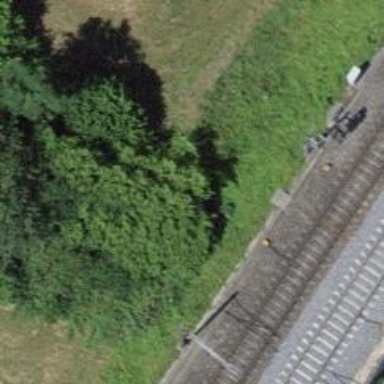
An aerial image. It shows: Path through tunnel.